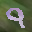
Label: 9